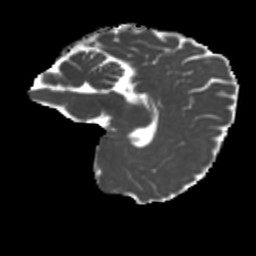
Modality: MD
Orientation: sagittal
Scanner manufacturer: siemens
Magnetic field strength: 3 T
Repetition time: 4 s
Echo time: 0.0594 s